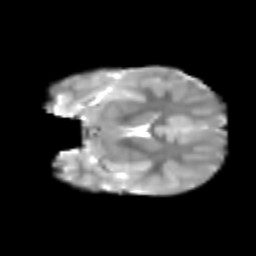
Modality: T2w
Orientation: coronal
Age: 8
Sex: female
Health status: healthy